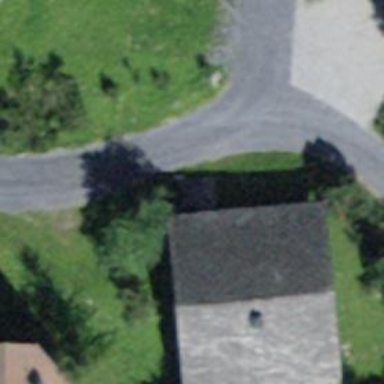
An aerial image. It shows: Detached building.